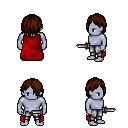
a pixel art fantasy rpg character, male body template, dark elf, purple skin, red cape, metal pants, brown bangs hairstyle, dagger, four views (front, back, left, right), 2x2 character sprite sheet, small pixel art, hard edges, no anti-aliasing